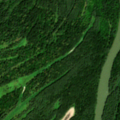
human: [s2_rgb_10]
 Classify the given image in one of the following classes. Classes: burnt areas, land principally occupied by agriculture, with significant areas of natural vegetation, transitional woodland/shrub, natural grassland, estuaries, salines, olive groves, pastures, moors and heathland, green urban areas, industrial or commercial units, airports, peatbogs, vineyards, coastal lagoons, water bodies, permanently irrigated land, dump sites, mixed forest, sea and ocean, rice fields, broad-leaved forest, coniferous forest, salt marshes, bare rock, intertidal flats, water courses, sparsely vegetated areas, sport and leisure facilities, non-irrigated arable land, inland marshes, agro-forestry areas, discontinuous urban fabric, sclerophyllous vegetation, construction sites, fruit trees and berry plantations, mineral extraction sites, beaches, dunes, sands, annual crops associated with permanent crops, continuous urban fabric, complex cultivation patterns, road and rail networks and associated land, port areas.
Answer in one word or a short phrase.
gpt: broad-leaved forest, transitional woodland/shrub, inland marshes, water courses